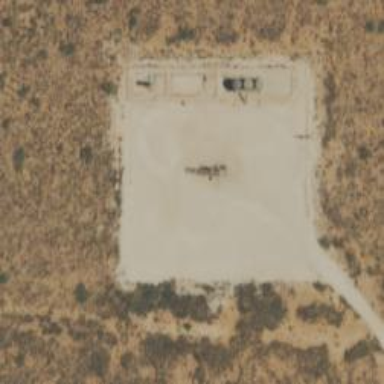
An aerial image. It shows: Petroleum well.